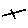
Label: line